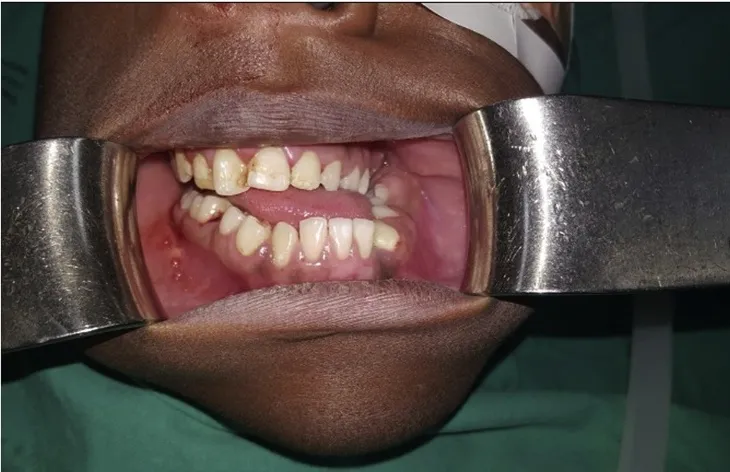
(B) Pre-operative attempted mouth opening at age 16 years.
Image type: medical_photograph (other_medical_photograph)